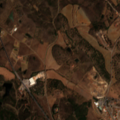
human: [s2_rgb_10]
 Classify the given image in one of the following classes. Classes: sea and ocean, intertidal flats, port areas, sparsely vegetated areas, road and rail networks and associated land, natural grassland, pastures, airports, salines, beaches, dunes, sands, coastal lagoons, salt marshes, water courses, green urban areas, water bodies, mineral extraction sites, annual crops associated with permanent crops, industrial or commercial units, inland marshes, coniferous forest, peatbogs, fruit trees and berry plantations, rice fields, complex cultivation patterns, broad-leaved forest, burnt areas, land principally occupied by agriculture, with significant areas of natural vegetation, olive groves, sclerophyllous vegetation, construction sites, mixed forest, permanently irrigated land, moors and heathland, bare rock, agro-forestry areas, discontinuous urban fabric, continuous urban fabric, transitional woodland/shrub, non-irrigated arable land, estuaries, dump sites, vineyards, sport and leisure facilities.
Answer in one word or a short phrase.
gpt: discontinuous urban fabric, complex cultivation patterns, transitional woodland/shrub